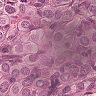
Metastatic tissue present: yes